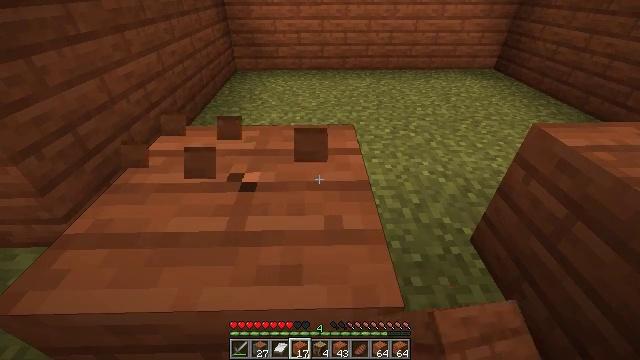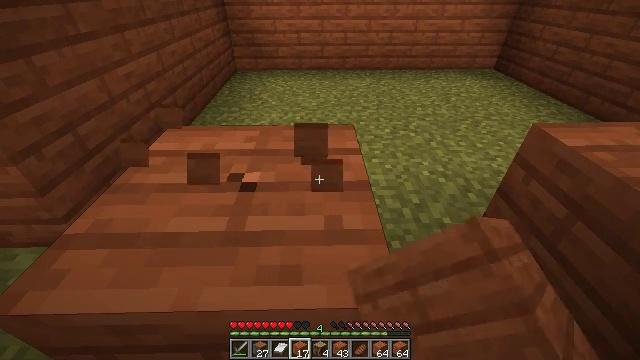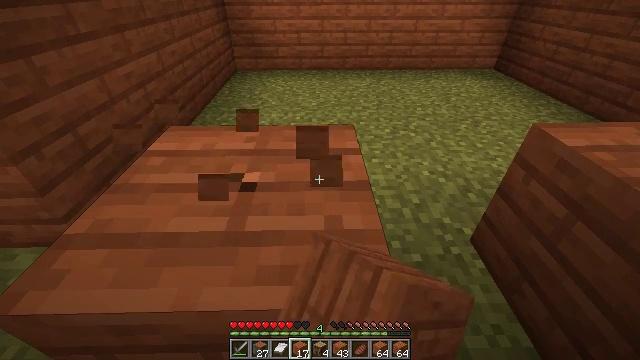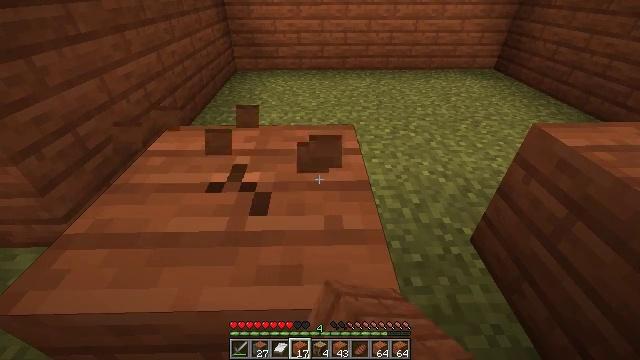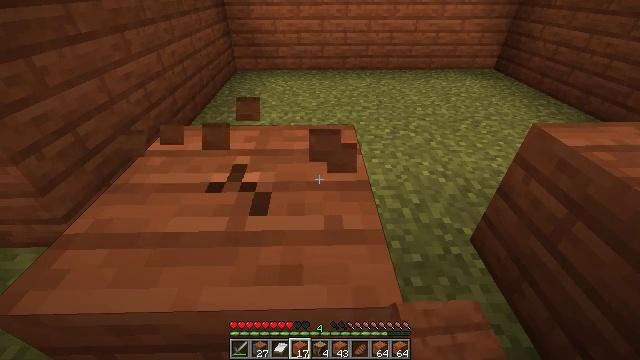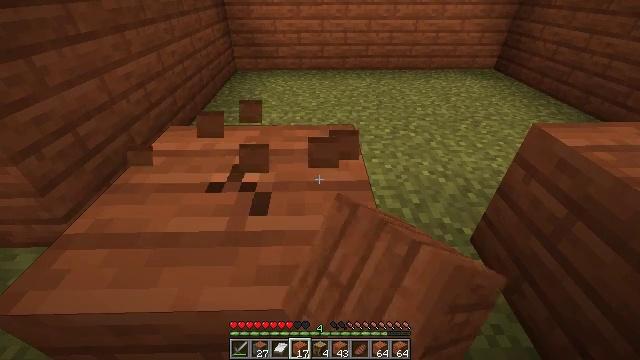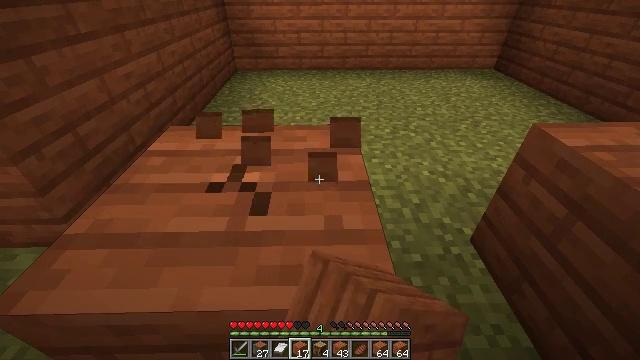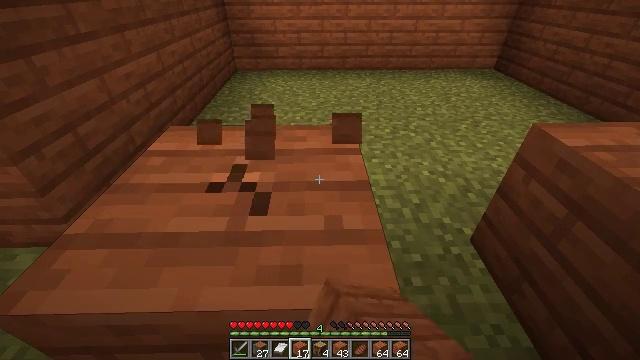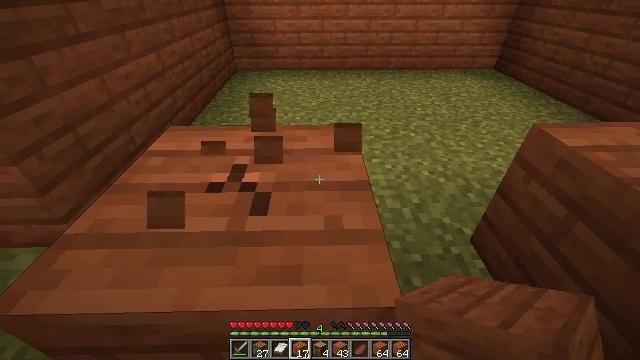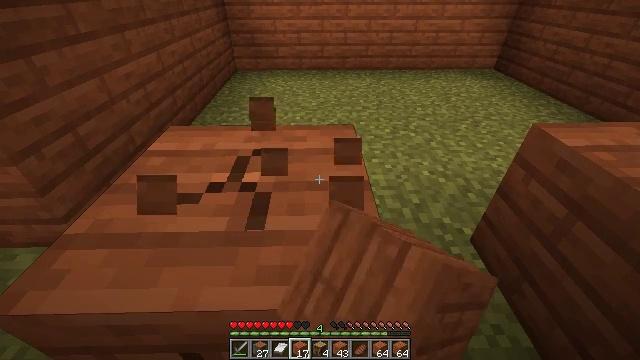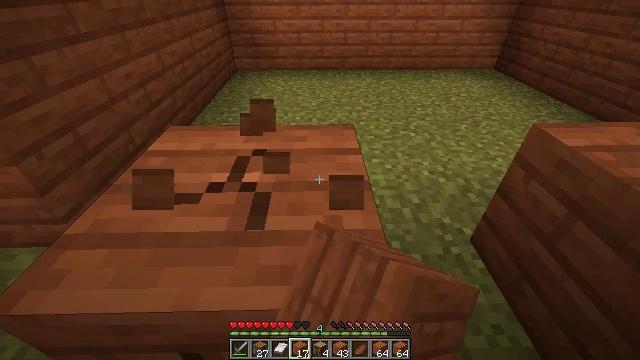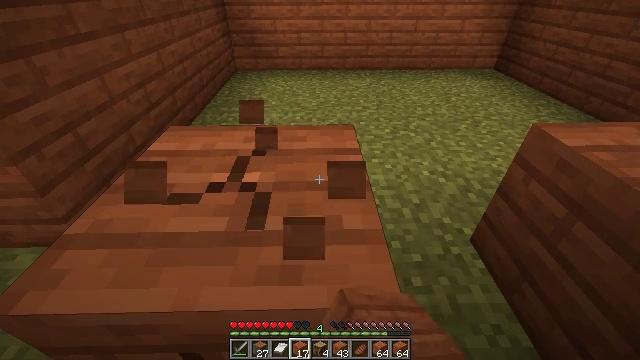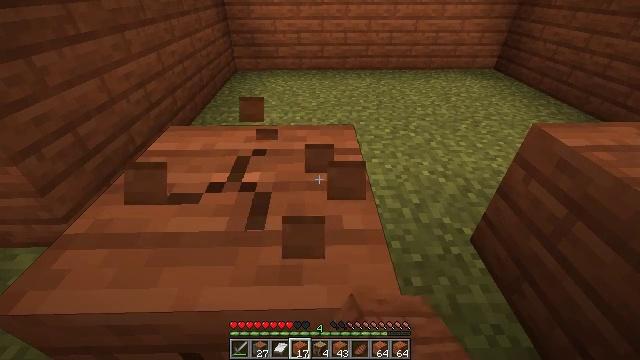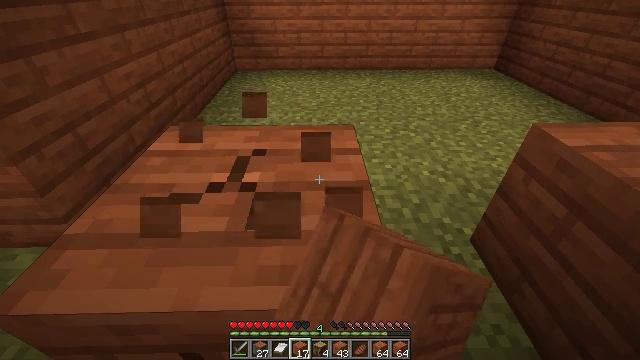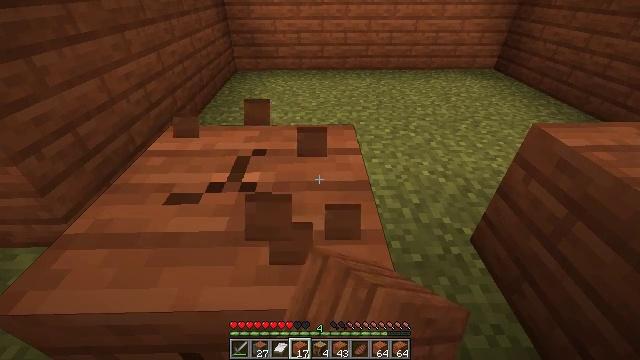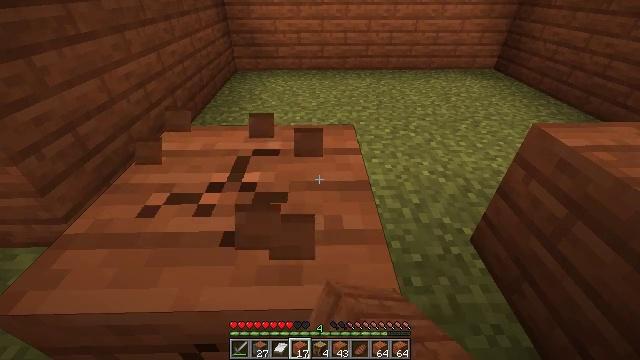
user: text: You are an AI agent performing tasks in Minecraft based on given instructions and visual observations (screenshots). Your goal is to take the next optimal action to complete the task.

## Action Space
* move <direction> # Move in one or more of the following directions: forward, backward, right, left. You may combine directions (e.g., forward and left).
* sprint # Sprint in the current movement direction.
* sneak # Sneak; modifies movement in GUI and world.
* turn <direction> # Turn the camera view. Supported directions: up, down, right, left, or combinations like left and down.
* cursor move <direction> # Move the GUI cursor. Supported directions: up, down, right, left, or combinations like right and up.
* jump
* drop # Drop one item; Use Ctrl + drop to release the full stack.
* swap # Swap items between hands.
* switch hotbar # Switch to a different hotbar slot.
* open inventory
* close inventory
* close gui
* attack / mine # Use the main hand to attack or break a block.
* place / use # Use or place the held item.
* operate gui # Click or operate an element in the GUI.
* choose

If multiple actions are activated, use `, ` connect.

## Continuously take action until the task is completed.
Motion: motion action
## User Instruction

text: Break the existing acacia planks.
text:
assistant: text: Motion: attack / mine
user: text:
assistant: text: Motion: attack / mine
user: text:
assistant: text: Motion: attack / mine
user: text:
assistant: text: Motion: attack / mine
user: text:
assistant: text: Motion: attack / mine
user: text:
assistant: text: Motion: attack / mine
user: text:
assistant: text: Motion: attack / mine
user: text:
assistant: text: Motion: attack / mine
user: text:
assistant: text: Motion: attack / mine
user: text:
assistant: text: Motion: attack / mine
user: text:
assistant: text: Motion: attack / mine
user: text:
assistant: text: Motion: attack / mine
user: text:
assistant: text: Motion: attack / mine
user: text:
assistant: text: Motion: attack / mine
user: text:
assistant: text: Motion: attack / mine
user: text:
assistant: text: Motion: attack / mine
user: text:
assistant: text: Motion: attack / mine
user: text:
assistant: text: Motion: attack / mine
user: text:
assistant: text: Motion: attack / mine
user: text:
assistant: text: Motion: attack / mine
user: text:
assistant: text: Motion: attack / mine
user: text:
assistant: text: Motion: attack / mine
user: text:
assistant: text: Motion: attack / mine
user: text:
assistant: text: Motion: attack / mine
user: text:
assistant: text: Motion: attack / mine
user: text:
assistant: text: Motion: attack / mine
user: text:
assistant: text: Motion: attack / mine
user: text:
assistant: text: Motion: attack / mine
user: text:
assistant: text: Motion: attack / mine
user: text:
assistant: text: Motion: attack / mine